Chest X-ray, AP view. Patient: 38 years old, sex F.
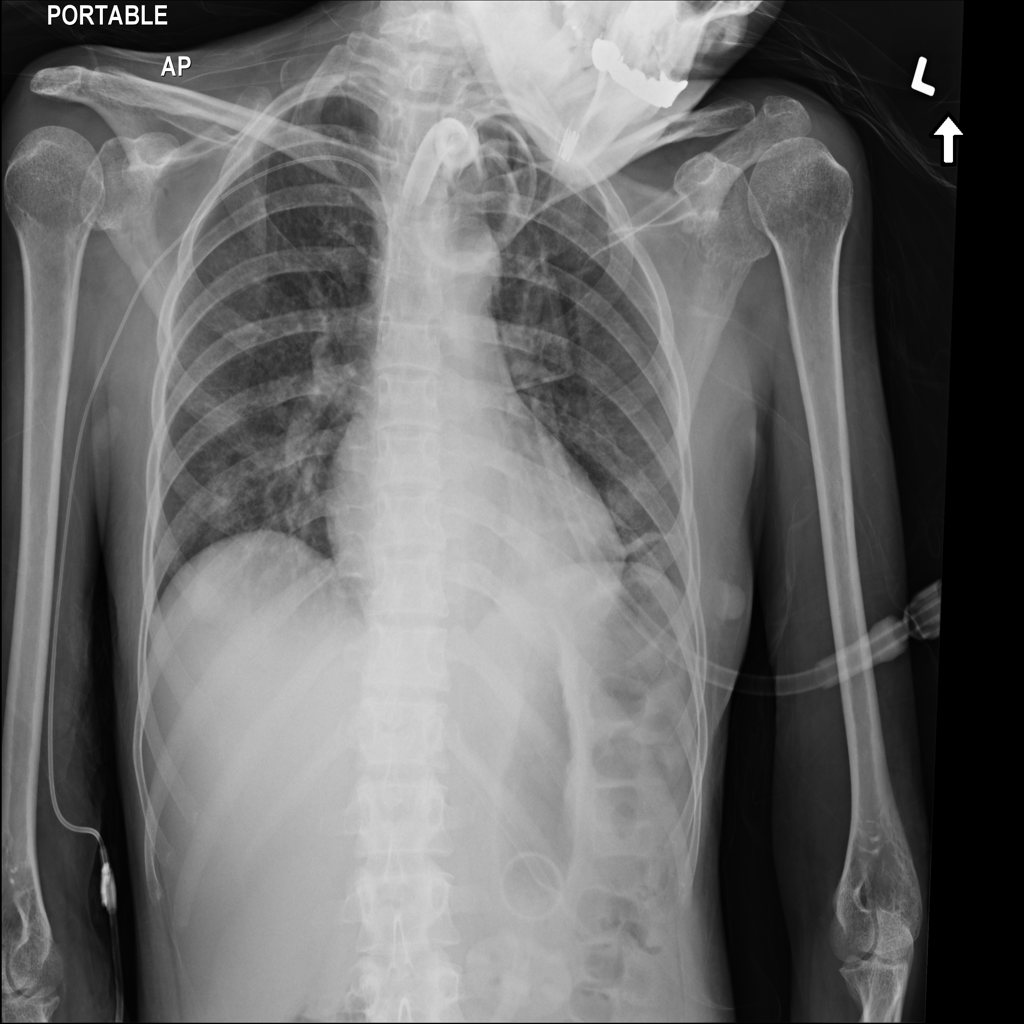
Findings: No Finding